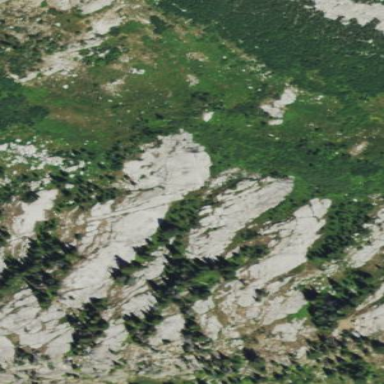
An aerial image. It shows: Landscape of bare rock.